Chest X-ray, PA view. Patient: 51 years old, sex F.
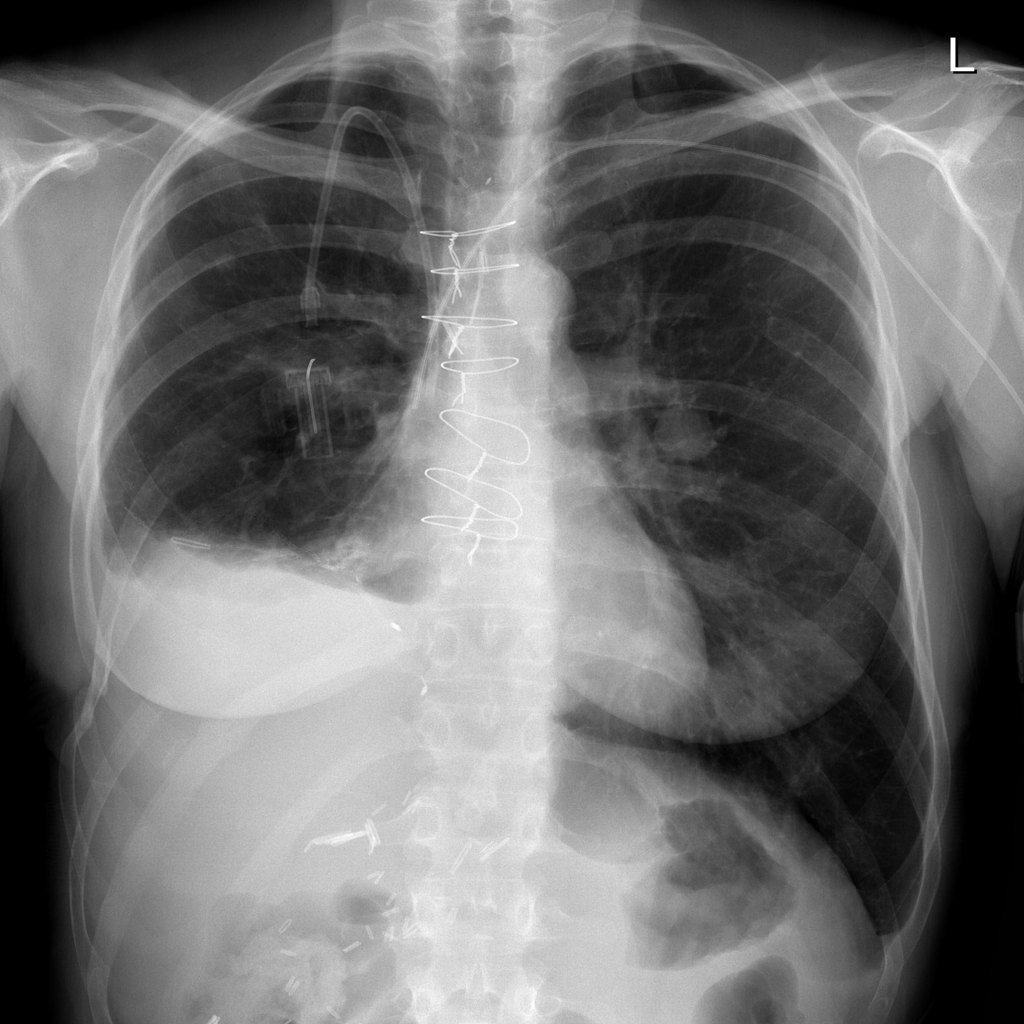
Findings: Effusion